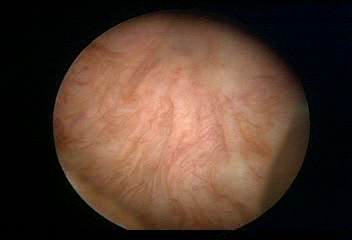
Modality: WLC
Class: Normal mucosa
Bladder cancer association: No